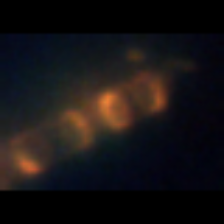
Taxon: Skeletonema
Group: Diatoms